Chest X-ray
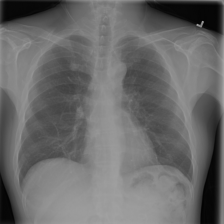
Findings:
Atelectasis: negative
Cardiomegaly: negative
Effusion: negative
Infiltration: negative
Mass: negative
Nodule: negative
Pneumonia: negative
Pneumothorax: negative
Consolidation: negative
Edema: negative
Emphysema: negative
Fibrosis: negative
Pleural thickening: negative
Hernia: negative